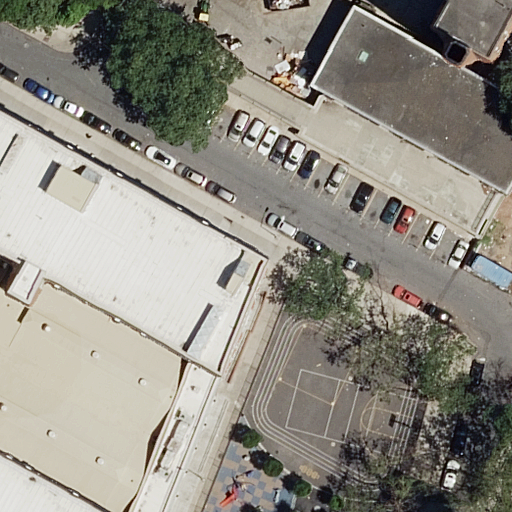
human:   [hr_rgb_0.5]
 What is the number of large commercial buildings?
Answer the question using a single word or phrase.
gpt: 0

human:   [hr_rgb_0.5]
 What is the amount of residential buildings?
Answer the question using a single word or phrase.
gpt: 3

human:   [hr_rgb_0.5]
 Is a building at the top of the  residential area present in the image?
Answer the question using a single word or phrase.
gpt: no

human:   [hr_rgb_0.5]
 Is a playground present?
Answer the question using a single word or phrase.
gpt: yes

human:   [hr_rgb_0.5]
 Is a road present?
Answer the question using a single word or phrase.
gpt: yes

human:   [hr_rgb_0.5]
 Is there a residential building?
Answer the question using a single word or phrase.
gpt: yes

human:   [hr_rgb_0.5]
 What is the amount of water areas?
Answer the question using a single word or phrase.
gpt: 0

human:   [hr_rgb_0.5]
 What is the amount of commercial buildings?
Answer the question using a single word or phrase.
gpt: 0

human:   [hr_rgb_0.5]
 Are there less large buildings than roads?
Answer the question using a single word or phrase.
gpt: yes

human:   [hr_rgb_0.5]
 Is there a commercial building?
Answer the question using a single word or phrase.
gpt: no

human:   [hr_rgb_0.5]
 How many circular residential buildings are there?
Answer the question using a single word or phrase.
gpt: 0

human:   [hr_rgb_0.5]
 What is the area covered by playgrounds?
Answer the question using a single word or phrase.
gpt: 1464m2

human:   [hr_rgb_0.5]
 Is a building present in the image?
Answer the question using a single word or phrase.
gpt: yes

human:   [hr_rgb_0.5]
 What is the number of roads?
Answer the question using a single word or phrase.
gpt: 4

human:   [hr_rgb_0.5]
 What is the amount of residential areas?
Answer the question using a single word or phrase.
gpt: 1

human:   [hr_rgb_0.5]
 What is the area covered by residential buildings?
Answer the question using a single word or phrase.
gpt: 581m2

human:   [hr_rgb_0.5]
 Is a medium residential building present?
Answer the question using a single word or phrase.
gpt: yes

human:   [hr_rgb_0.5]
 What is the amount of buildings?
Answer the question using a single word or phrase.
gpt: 3

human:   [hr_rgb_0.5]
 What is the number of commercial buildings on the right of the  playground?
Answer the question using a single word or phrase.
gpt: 0

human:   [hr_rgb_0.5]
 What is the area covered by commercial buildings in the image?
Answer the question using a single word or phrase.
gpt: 0m2

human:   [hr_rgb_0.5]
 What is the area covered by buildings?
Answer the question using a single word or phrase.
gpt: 581m2

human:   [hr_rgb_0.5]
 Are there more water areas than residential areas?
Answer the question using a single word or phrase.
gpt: no

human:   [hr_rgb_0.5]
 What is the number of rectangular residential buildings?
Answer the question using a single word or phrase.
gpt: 2

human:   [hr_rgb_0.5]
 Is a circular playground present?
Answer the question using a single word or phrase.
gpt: no

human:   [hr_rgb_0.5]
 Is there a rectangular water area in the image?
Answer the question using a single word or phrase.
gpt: no

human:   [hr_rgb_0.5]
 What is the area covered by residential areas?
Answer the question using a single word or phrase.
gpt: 10609m2

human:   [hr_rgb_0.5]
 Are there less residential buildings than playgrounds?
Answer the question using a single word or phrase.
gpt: no

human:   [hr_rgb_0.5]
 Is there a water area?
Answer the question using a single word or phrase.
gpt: no

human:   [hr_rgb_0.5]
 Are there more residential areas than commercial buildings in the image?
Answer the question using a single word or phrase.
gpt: yes

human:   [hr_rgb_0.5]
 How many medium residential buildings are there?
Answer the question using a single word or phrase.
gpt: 2

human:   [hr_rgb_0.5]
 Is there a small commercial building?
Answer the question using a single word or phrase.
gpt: no

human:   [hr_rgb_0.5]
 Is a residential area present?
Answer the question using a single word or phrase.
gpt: yes

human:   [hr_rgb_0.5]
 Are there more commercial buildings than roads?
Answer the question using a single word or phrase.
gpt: no

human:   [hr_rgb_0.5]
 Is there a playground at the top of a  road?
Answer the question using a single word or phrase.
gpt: no

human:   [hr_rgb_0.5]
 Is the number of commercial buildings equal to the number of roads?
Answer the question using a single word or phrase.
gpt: no

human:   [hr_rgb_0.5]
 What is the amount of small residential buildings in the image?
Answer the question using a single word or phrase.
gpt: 1

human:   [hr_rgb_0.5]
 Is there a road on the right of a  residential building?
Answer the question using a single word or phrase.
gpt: yes

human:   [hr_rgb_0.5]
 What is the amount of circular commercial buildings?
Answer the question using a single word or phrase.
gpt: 0

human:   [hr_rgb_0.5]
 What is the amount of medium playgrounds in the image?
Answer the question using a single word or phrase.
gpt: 0

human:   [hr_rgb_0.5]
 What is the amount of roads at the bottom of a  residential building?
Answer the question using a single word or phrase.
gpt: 4

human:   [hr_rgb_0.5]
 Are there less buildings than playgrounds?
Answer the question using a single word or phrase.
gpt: no

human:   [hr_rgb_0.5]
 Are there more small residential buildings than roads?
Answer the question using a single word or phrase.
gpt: no

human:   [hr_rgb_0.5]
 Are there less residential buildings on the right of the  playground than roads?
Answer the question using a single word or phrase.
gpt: yes

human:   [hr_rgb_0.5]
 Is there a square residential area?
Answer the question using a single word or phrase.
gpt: no

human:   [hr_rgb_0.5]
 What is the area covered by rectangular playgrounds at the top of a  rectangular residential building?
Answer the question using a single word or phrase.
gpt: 1464m2

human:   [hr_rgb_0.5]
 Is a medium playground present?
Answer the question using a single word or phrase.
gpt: no

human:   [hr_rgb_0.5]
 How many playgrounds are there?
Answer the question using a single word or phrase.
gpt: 1

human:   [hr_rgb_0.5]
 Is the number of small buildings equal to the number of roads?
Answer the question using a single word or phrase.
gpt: no

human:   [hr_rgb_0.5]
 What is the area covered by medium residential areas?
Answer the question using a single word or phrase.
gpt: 0m2

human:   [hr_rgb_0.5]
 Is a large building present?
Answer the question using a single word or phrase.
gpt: no

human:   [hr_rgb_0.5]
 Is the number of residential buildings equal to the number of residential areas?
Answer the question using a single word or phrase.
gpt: no

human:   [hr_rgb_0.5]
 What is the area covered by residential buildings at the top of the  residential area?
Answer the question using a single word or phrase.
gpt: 0m2

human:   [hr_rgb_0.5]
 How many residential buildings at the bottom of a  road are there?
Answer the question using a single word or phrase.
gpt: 2

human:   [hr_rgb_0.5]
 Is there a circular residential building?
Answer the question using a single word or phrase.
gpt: no

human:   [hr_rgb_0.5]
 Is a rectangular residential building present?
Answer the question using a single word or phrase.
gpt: yes

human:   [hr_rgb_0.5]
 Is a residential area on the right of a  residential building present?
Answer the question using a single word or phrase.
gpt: yes

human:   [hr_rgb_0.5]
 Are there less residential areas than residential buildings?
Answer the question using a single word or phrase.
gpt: yes

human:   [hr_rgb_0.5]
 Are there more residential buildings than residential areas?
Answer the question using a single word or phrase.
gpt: yes

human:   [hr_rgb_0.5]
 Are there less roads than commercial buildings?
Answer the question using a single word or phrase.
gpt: no

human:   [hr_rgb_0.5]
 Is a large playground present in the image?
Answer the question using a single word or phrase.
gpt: yes

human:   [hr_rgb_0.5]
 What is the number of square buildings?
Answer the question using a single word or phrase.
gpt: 0

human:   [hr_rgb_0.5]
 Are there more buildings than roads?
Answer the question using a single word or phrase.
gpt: no

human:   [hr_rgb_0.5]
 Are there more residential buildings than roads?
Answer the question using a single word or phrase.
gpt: no

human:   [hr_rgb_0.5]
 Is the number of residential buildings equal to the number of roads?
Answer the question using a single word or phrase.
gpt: no